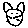
Label: cat